The plot is a time-scale (wavelet) decomposition of a bearing vibration signal. Determine the bearing's health state. Answer with exactly one of: normal, inner_race, outer_race, ball.
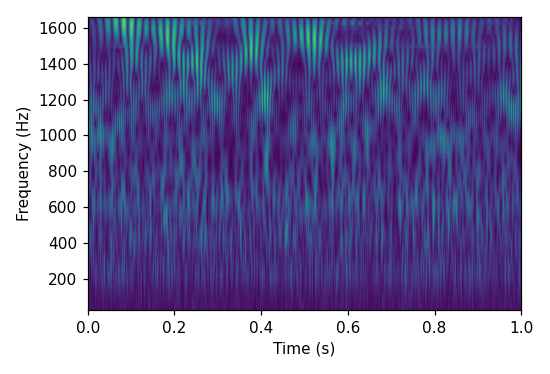
Answer: outer_race